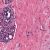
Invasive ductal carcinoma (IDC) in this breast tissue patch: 0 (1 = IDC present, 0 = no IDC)